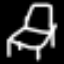
Label: chair